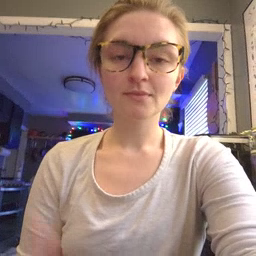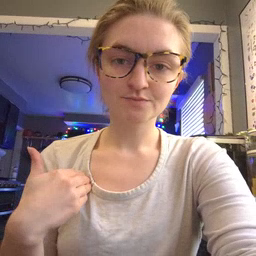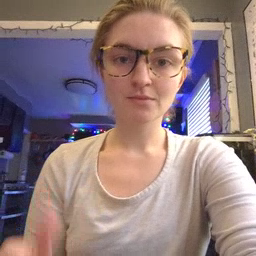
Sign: haveto